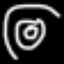
Label: donut